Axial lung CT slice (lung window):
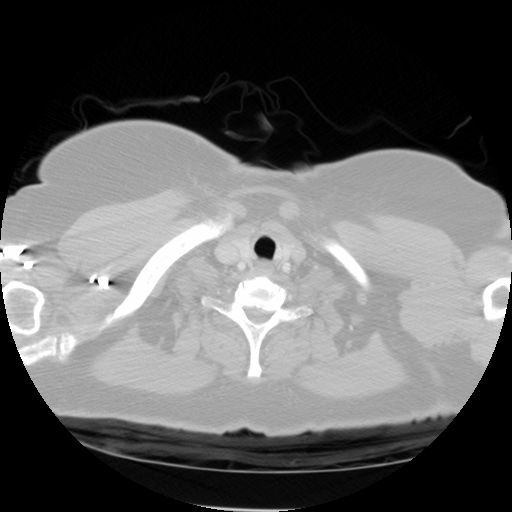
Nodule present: no